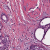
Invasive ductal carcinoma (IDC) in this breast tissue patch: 0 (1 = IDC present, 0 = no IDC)